Question: Please take a look at www.microsoft.com website. I am also attaching a screenshot here.
The UI is created like the new Windows Phone 7 interface where if you click the arrow on the far right of the screen, the entire display changes with a different div.
I think that this is a great way of using up space to show very large forms or articles.
Can someone suggest how to create this kind of layout? Can you do this through jQuery?
Pratik
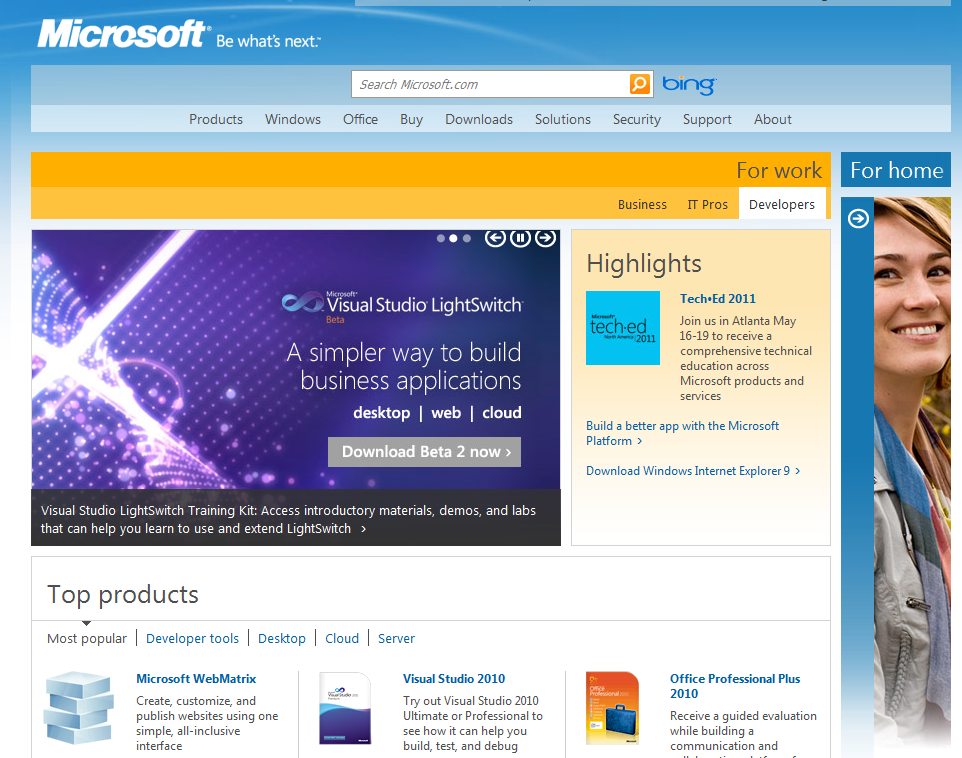
Answer: <URL>
You can use this, you just need to put the next class to the right column, but you can see example for this in this site.